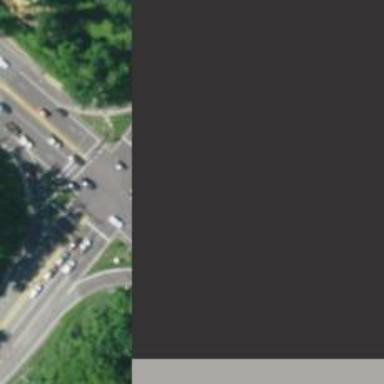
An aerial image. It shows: Primary link road with asphalt surface.